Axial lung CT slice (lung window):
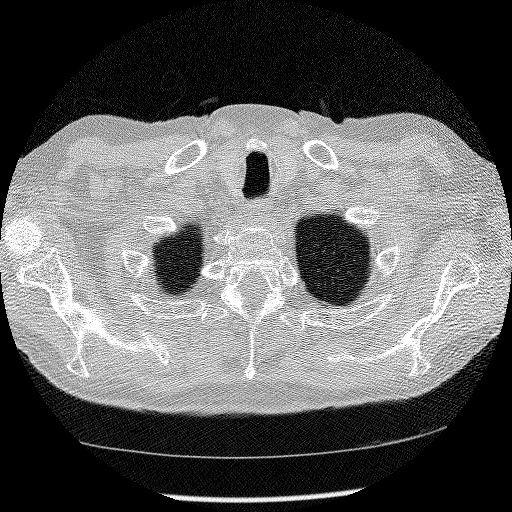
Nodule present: no